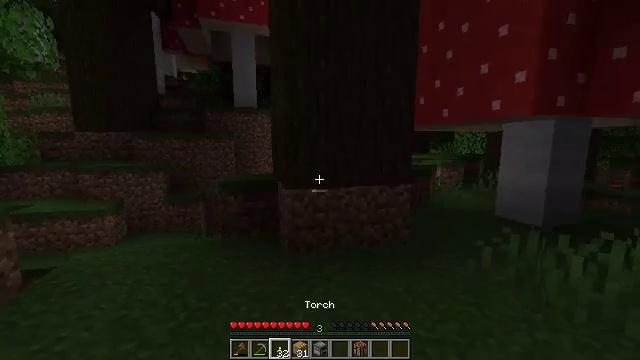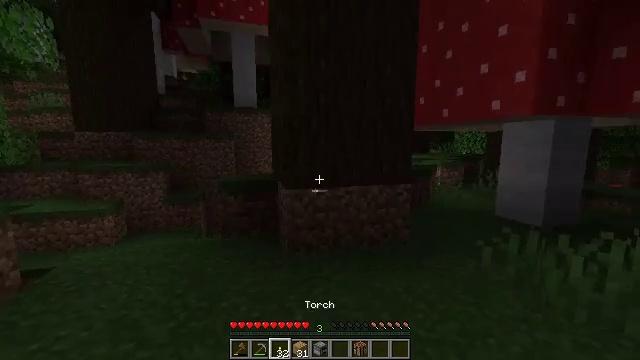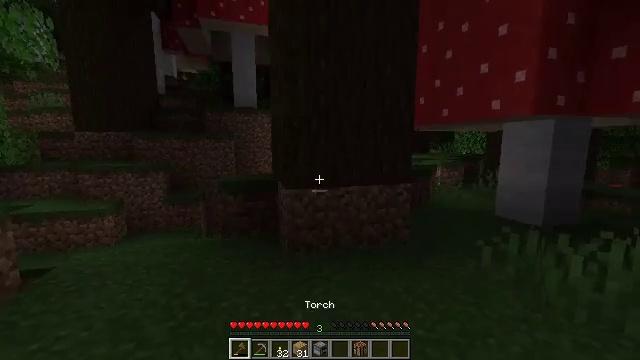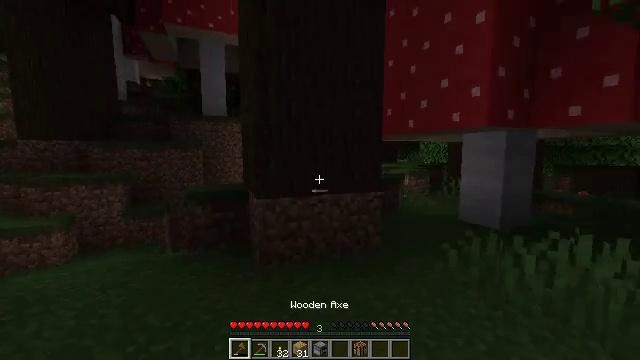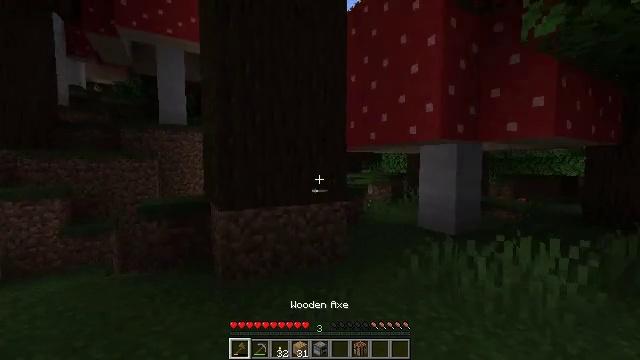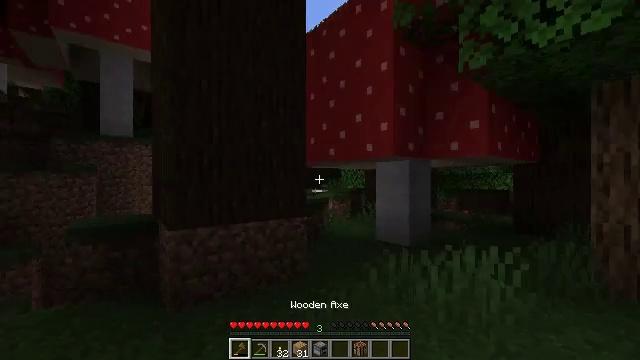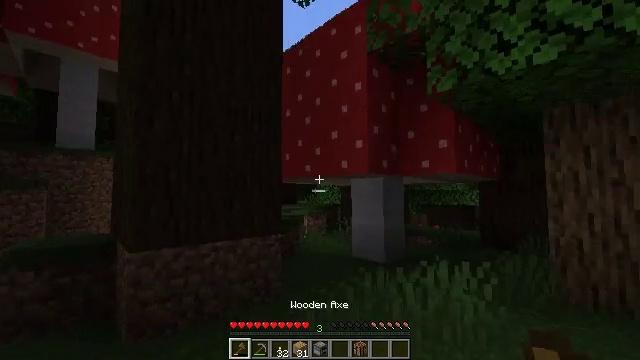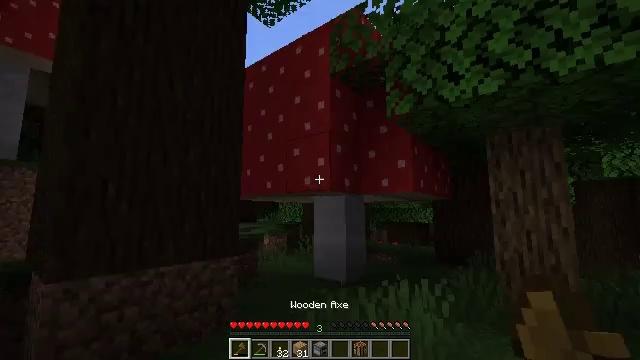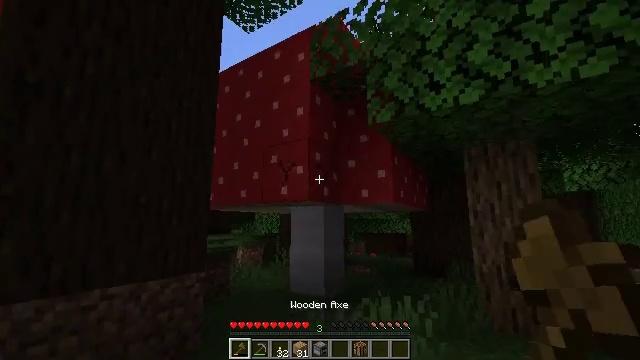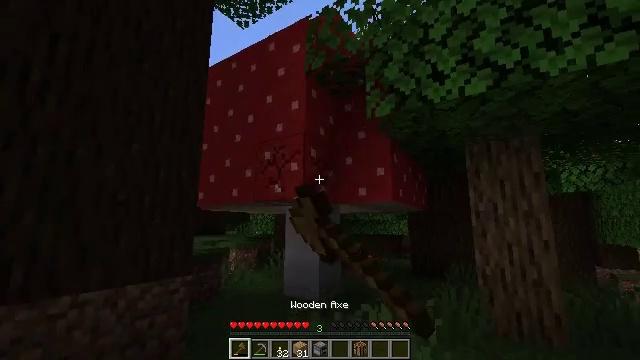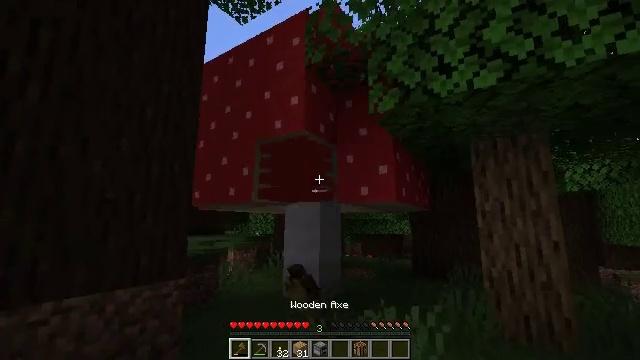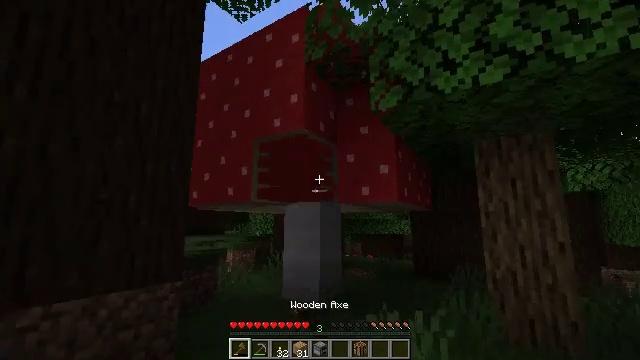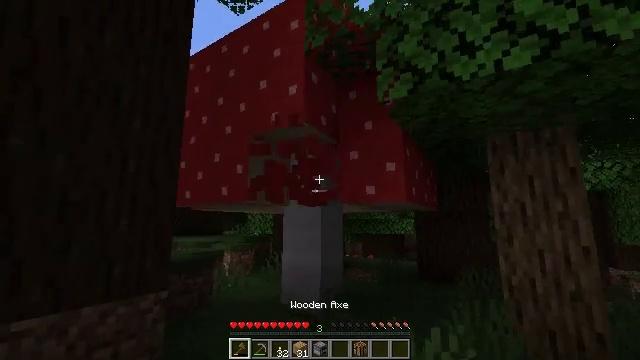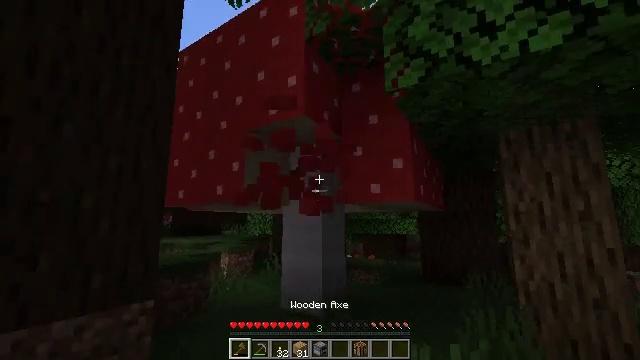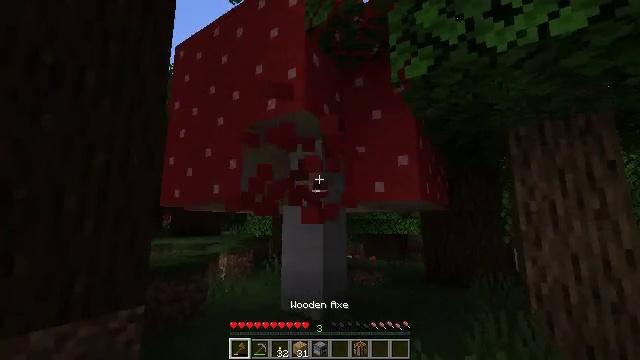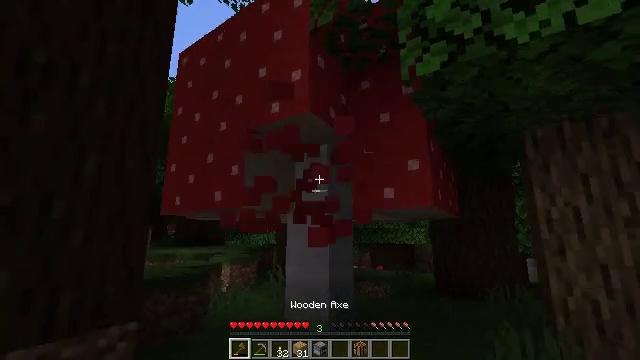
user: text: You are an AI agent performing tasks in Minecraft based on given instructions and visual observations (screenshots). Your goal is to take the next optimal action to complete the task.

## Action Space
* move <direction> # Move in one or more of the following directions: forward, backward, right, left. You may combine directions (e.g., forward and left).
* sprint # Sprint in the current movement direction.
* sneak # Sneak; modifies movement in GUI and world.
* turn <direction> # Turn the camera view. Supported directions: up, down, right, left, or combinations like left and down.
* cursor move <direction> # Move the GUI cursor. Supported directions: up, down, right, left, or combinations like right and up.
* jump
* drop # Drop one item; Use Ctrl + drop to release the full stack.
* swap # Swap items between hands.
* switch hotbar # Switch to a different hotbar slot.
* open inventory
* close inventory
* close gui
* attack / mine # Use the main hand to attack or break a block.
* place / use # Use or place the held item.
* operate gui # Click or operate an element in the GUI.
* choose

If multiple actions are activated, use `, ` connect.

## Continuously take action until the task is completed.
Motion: motion action
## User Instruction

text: Gather red mushroom blocks from the giant mushroom.
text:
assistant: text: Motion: switch to hotbar 3
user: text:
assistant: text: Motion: switch to hotbar 1
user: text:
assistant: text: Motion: turn right and up, switch to hotbar 1
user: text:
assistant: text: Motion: turn right and up, switch to hotbar 1
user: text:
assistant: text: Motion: turn right and up
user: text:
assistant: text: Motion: move forward, turn right and up
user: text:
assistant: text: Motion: move forward, turn right and up
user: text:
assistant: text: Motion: move forward, turn right and up, attack / mine
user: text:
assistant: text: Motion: move forward, attack / mine
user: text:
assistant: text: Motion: move forward, attack / mine
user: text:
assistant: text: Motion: move forward, attack / mine
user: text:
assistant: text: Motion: move forward, attack / mine
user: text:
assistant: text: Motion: move forward, attack / mine
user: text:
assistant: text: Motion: move forward, attack / mine
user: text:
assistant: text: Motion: move forward, turn left and up, attack / mine
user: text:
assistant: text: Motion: turn left and up, attack / mine
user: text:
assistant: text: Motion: turn left and up, attack / mine
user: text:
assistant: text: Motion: turn left and up, attack / mine
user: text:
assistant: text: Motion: attack / mine
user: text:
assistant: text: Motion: attack / mine
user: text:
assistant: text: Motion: attack / mine
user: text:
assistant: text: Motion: attack / mine
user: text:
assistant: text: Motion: attack / mine
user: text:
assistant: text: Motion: attack / mine
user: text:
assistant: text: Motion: turn left, attack / mine
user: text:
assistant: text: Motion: move forward, turn left and down, attack / mine
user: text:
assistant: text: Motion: move forward, turn left, attack / mine
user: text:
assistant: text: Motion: move forward, turn down, attack / mine
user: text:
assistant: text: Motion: move forward, turn down, attack / mine
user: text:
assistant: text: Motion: attack / mine